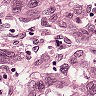
Metastatic tissue present: yes